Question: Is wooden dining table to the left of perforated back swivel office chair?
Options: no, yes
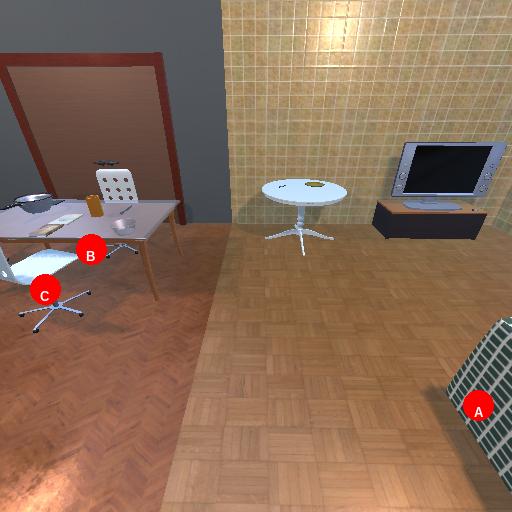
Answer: no